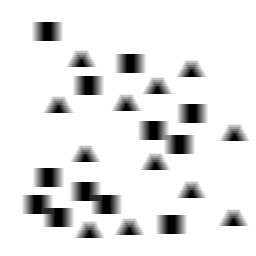
Squares: 12
Triangles: 12
Stars: 0
Total shapes: 24